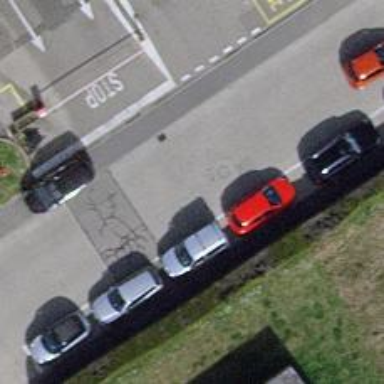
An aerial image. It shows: Asphalt parking aisle designated as service road.